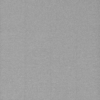
Label: dusty